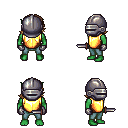
a pixel art fantasy rpg character, male body template, orc, green skin, gold chest armor, teal pants, blonde swoop hairstyle, metal helm, metal gloves, dagger, four views (front, back, left, right), 2x2 character sprite sheet, small pixel art, hard edges, no anti-aliasing